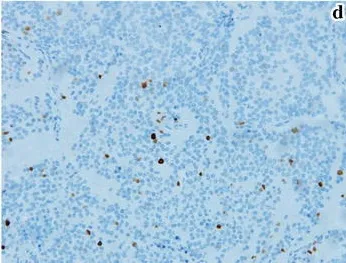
The HE staining and immunohistochemical staining. Leica BOND-MAX automatic immunohistochemical staining machine x 200) The markers of NeuN.
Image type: pathology (immunostaining)